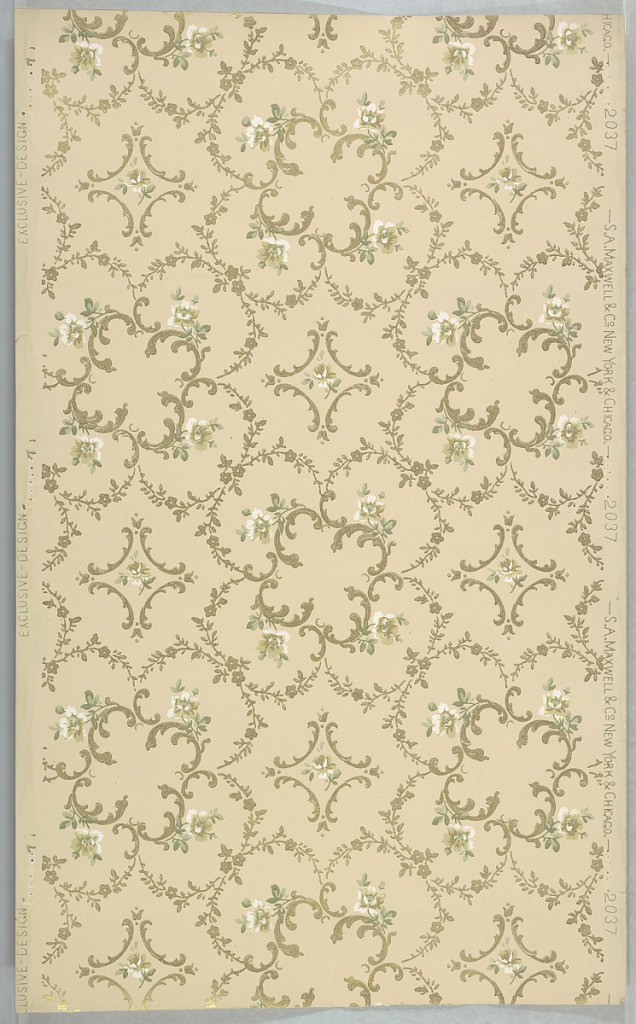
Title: Ceiling paper
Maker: Maxwell & Co., S.A., Chicago, Illinois, USA
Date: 1905–1915
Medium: Machine-printed paper, liquid mica
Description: Quatrefoil motif composed of foliate scrolls and floral sprigs, connected to other quatrefoil motifs at four points. Motif of floral sprig enclosed within four acanthus scrolls fills each void. Printed on off-white ground.